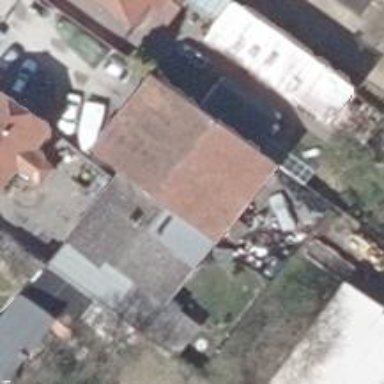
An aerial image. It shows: Car repair shop.